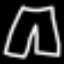
Label: pants